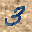
Label: 3